Question: I have a Chart which may have null value and also i want Fixing X-Axis Scale (ex.20 point).
and the value binding to Y-Axis (not null value ex.10 value).

[Update]
'''
String [] categories = {"32-11, 33-11, 34-11, 35-11, 36-11, 37-11, 38-11, 39-11, 40-11, 41-11, 42-11, 43-11, 44-11, 45-11, 46-11, 47-11, 48-11, 49-11, 50-11, 51-11"};
LineChart<String, Number> myChart;
CategoryAxis xAxis;
NumberAxis yAxis;
yAxis = new NumberAxis();
xAxis = new CategoryAxis();
xAxis.setCategories(FXCollections.<String>observableArrayList(Arrays.asList(categories)));
xAxis.setAutoRanging(false);
myChart = new LineChart<String, Number>(xAxis,yAxis);
Series<String, Number> aSeries = new Series<String, Number>();
for (int i = 0; i < categories.length; i++) {
aSeries.getData().add(new XYChart.Data(categories[i],"Some Long values and may be null"));
}
myChart.getData().add(aSeries);
'''
- -
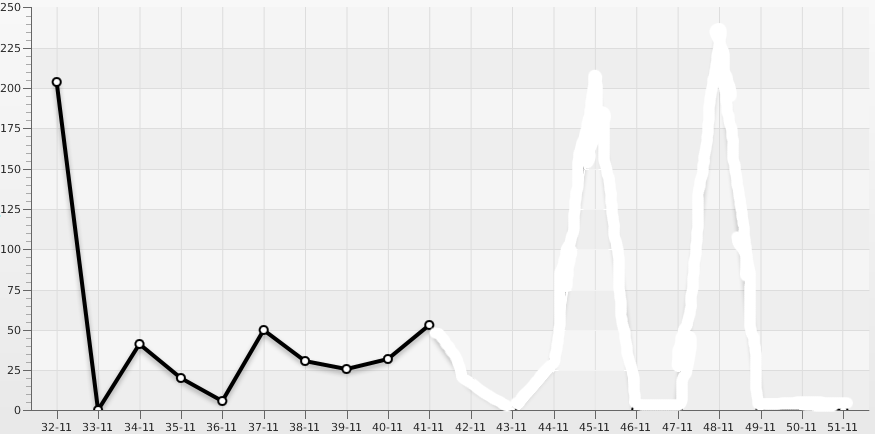
Answer: ## I found solution for my question :
- <URL>- And add one line all thing go right.'''
public final void setCategories(ObservableList<String> value) {
categories.set(value);
invalidateRange(value); //add that line
requestAxisLayout();
}
'''
The problem can be solved without changing the CategoryAxis class just added that line to my code:
'''
xAxis.setAutoRanging(false);
xAxis.setCategories(FXCollections.<String>observableArrayList(Arrays.asList(categories)));
xAxis.invalidateRange(Arrays.asList(categories)); // add that line to my code.
'''